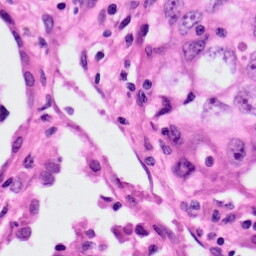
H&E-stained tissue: Lung